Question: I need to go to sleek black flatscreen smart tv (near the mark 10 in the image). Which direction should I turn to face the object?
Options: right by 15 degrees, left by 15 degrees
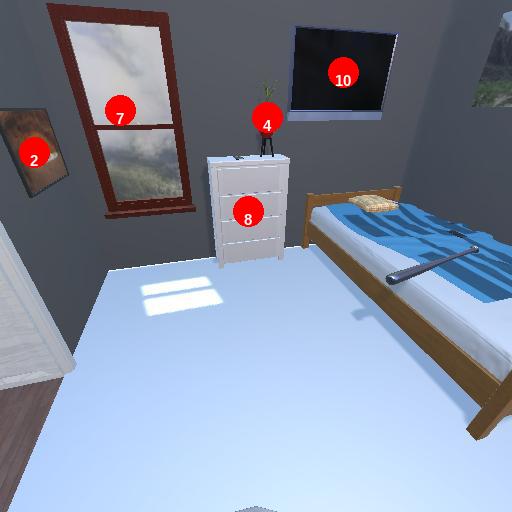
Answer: right by 15 degrees